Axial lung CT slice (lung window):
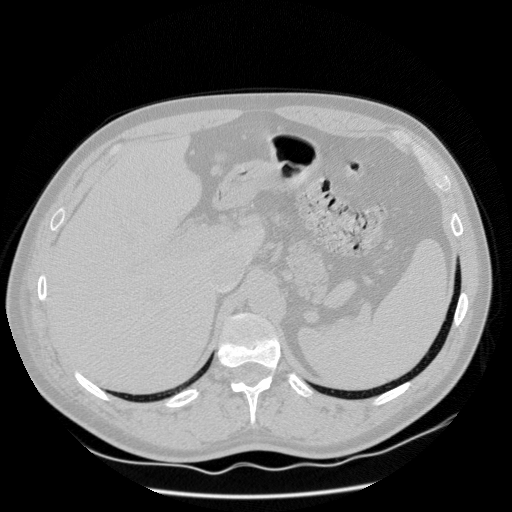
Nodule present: no